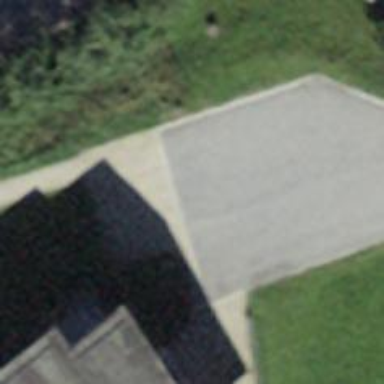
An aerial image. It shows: Path made of paving stones.